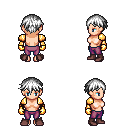
a pixel art fantasy rpg character, female body template, human, light skin, gold arm armor, magenta pants, white short bangs hairstyle, gold gloves, maroon shoes, four views (front, back, left, right), 2x2 character sprite sheet, small pixel art, hard edges, no anti-aliasing